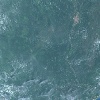
Label: land